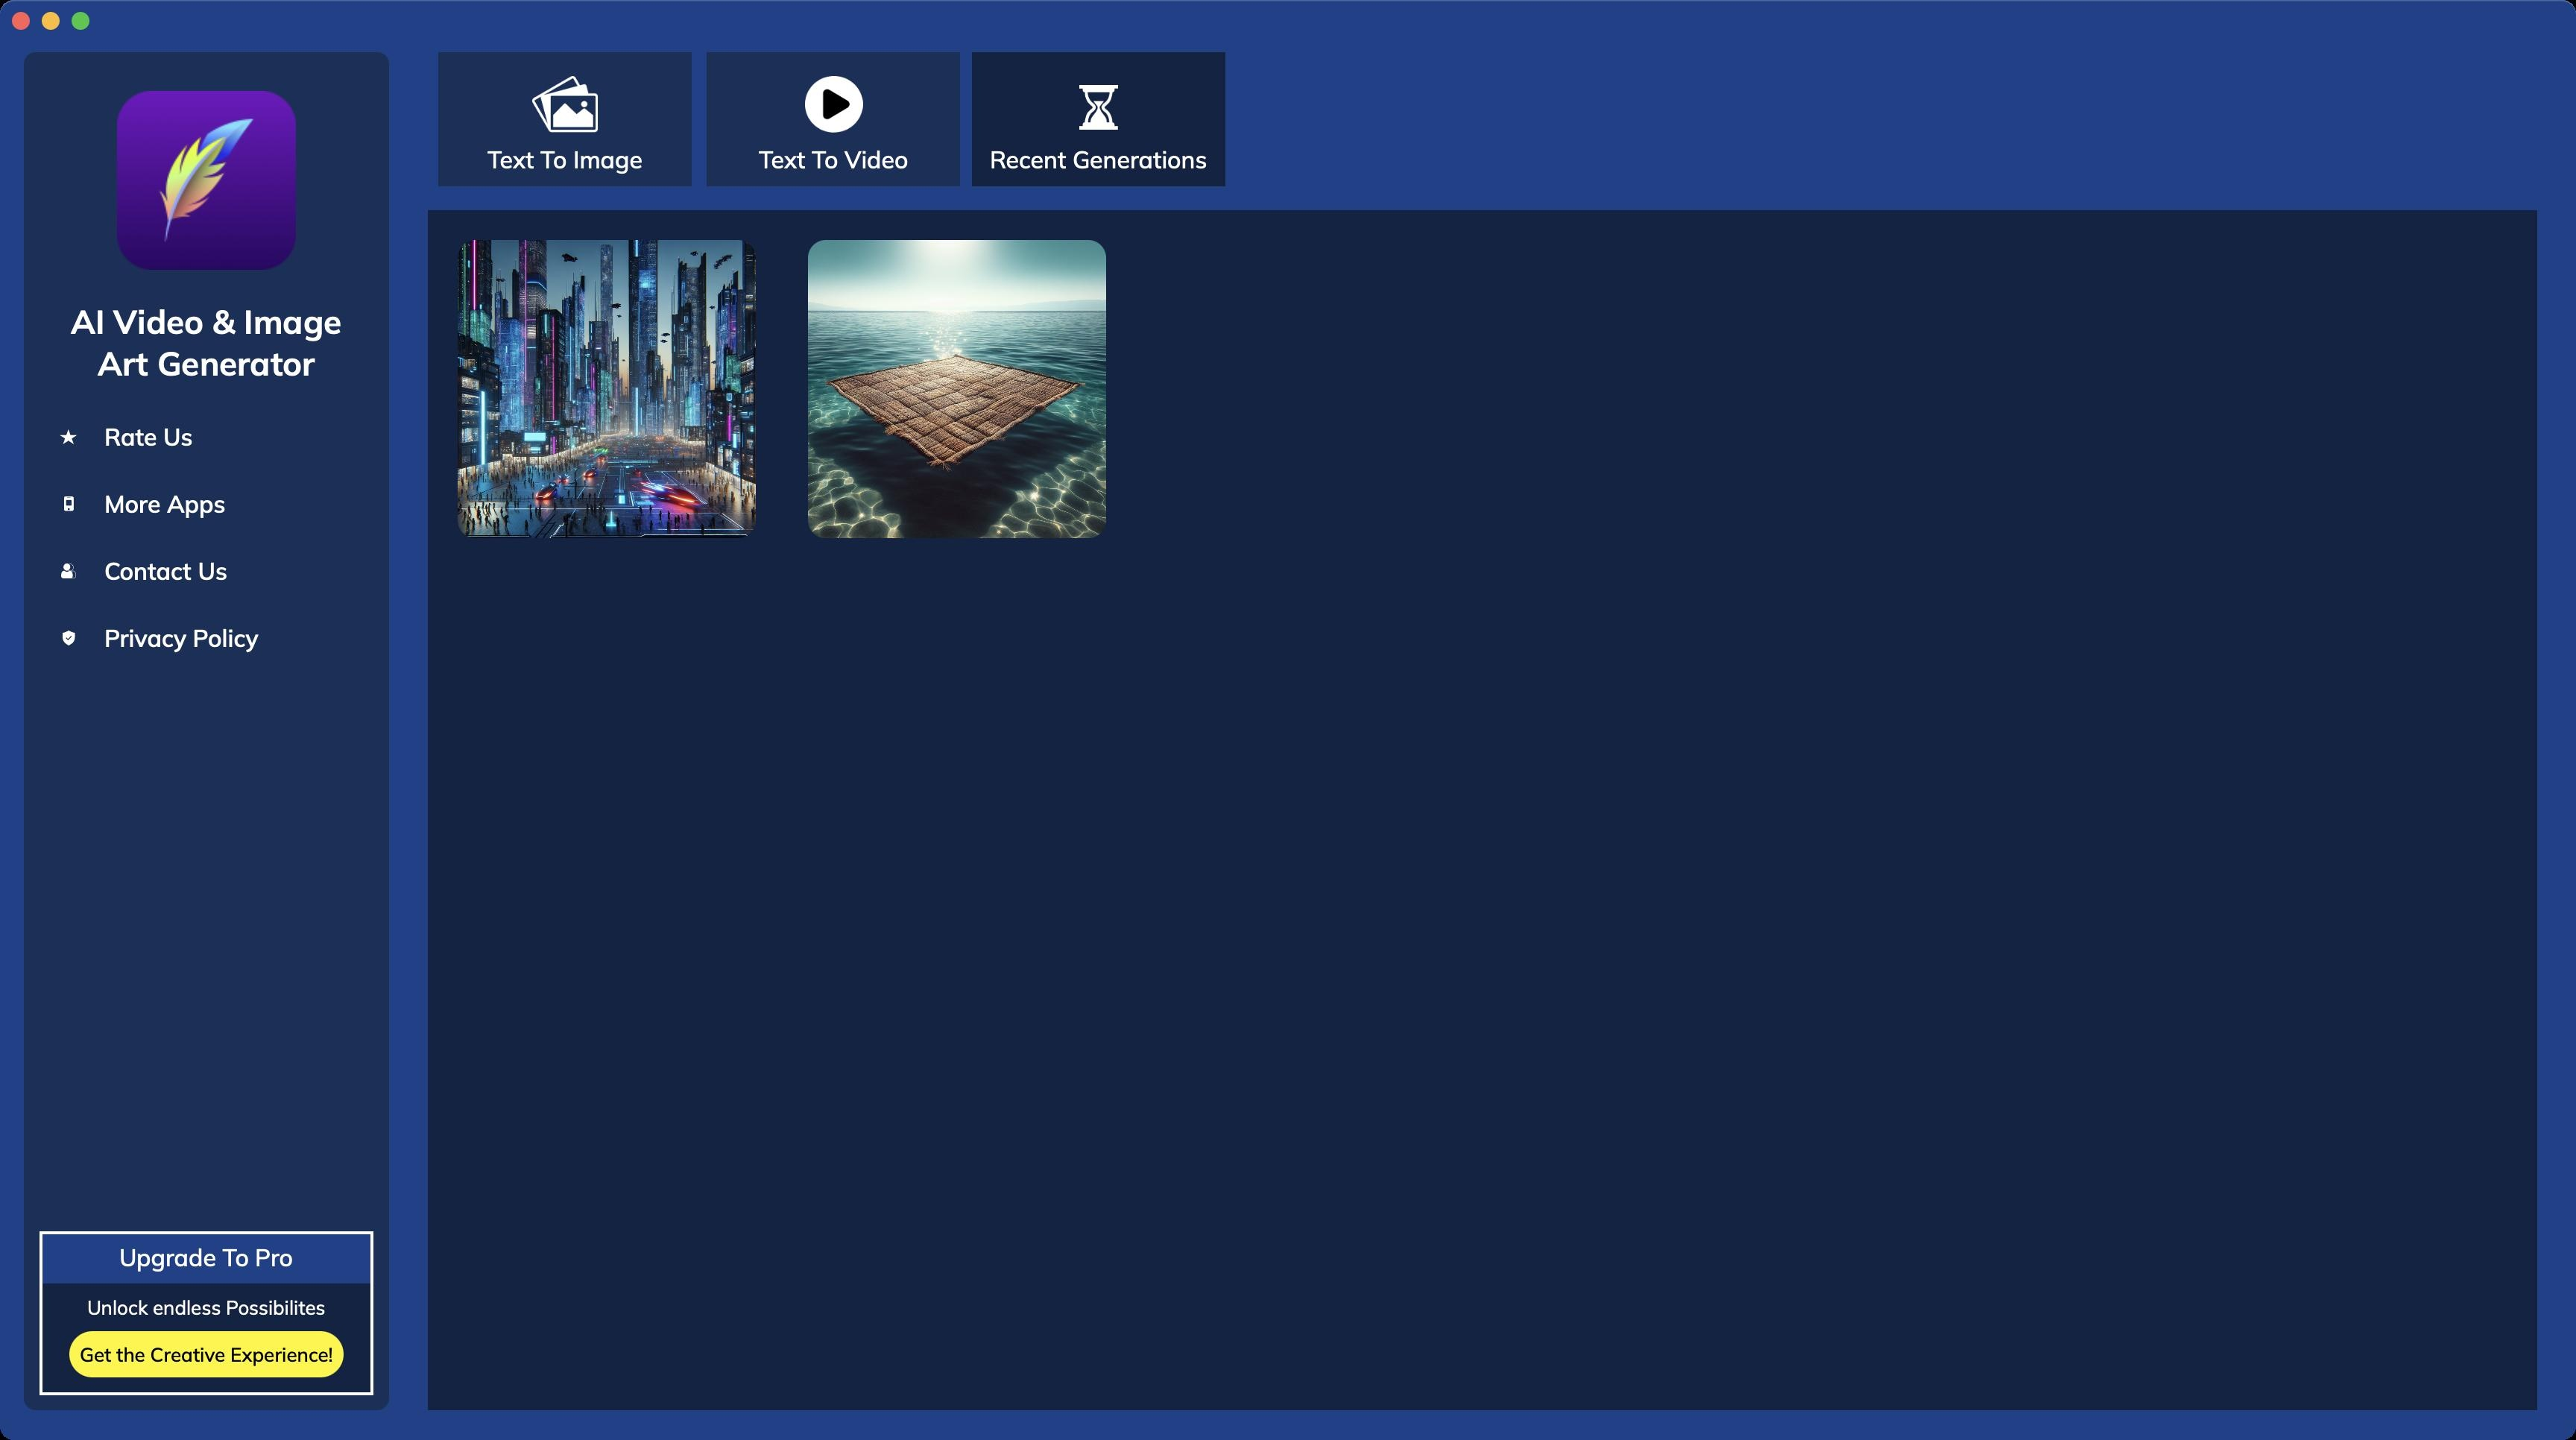
Accessibility tree:
{"name": "", "role": "AXWindow", "description": null, "role_description": "standard window", "value": null, "position": "0.00;45.00", "size": "1728;966", "children": [{"name": null, "role": "AXImage", "description": "icon", "role_description": "image", "value": null, "position": "78.50;61.00", "size": "120;120", "children": []}, {"name": null, "role": "AXStaticText", "description": null, "role_description": "text", "value": "AI Video & Image\nArt Generator", "position": "43.50;202.00", "size": "190;56", "children": []}, {"name": null, "role": "AXStaticText", "description": null, "role_description": "text", "value": "Upgrade To Pro", "position": "78.00;833.50", "size": "121;20", "children": []}, {"name": null, "role": "AXStaticText", "description": null, "role_description": "text", "value": "Unlock endless Possibilites", "position": "56.50;869.00", "size": "164;16", "children": []}, {"name": "Get_the_Creative_Experience!", "role": "AXButton", "description": null, "role_description": "button", "value": null, "position": "46.50;893.00", "size": "184;31", "children": []}, {"name": null, "role": "AXScrollArea", "description": null, "role_description": "scroll area", "value": null, "position": "26.00;278.00", "size": "225;540", "children": [{"name": null, "role": "AXList", "description": null, "role_description": "collection", "value": null, "position": "26.00;278.00", "size": "225;540", "children": [{"name": null, "role": "AXList", "description": null, "role_description": "section", "value": null, "position": "26.00;278.00", "size": "225;165", "children": [{"name": null, "role": "AXGroup", "description": null, "role_description": "group", "value": null, "position": "26.00;278.00", "size": "225;30", "children": [{"name": null, "role": "AXImage", "description": "rateUS", "role_description": "image", "value": null, "position": "36.00;288.00", "size": "20;10", "children": []}, {"name": null, "role": "AXStaticText", "description": null, "role_description": "text", "value": "Rate Us", "position": "68.00;283.00", "size": "175;20", "children": []}]}, {"name": null, "role": "AXGroup", "description": null, "role_description": "group", "value": null, "position": "26.00;323.00", "size": "225;30", "children": [{"name": null, "role": "AXImage", "description": "moreApps", "role_description": "image", "value": null, "position": "36.00;333.00", "size": "20;10", "children": []}, {"name": null, "role": "AXStaticText", "description": null, "role_description": "text", "value": "More Apps", "position": "68.00;328.00", "size": "175;20", "children": []}]}, {"name": null, "role": "AXGroup", "description": null, "role_description": "group", "value": null, "position": "26.00;368.00", "size": "225;30", "children": [{"name": null, "role": "AXImage", "description": "ContactUS", "role_description": "image", "value": null, "position": "36.00;378.00", "size": "20;10", "children": []}, {"name": null, "role": "AXStaticText", "description": null, "role_description": "text", "value": "Contact Us", "position": "68.00;373.00", "size": "175;20", "children": []}]}, {"name": null, "role": "AXGroup", "description": null, "role_description": "group", "value": null, "position": "26.00;413.00", "size": "225;30", "children": [{"name": null, "role": "AXImage", "description": "privacy", "role_description": "image", "value": null, "position": "36.00;423.00", "size": "20;10", "children": []}, {"name": null, "role": "AXStaticText", "description": null, "role_description": "text", "value": "Privacy Policy", "position": "68.00;418.00", "size": "175;20", "children": []}]}]}]}]}, {"name": null, "role": "AXStaticText", "description": null, "role_description": "text", "value": "Text To Image", "position": "325.00;97.00", "size": "108;20", "children": []}, {"name": null, "role": "AXImage", "description": "ImageBtn", "role_description": "image", "value": null, "position": "352.00;51.00", "size": "54;38", "children": []}, {"name": null, "role": "AXStaticText", "description": null, "role_description": "text", "value": "Text To Video", "position": "507.00;97.00", "size": "104;20", "children": []}, {"name": null, "role": "AXImage", "description": "PlayBtn", "role_description": "image", "value": null, "position": "532.00;51.00", "size": "54;38", "children": []}, {"name": null, "role": "AXStaticText", "description": null, "role_description": "text", "value": "Popular Prompts", "position": "292.00;141.00", "size": "129;20", "children": []}, {"name": null, "role": "AXScrollArea", "description": null, "role_description": "scroll area", "value": null, "position": "294.00;171.00", "size": "1401;80", "children": [{"name": null, "role": "AXList", "description": null, "role_description": "collection", "value": null, "position": "294.00;171.00", "size": "2290;65", "children": [{"name": null, "role": "AXList", "description": null, "role_description": "section", "value": null, "position": "294.00;163.50", "size": "2290;80", "children": [{"name": null, "role": "AXGroup", "description": null, "role_description": "group", "value": null, "position": "294.00;163.50", "size": "220;80", "children": [{"name": null, "role": "AXStaticText", "description": null, "role_description": "text", "value": "Fantasy Landscape Animation", "position": "302.00;195.50", "size": "204;16", "children": []}]}, {"name": null, "role": "AXGroup", "description": null, "role_description": "group", "value": null, "position": "524.00;163.50", "size": "220;80", "children": [{"name": null, "role": "AXStaticText", "description": null, "role_description": "text", "value": "Space Exploration Adventure", "position": "532.00;195.50", "size": "204;16", "children": []}]}, {"name": null, "role": "AXGroup", "description": null, "role_description": "group", "value": null, "position": "754.00;163.50", "size": "220;80", "children": [{"name": null, "role": "AXStaticText", "description": null, "role_description": "text", "value": "Underwater World", "position": "762.00;195.50", "size": "204;16", "children": []}]}, {"name": null, "role": "AXGroup", "description": null, "role_description": "group", "value": null, "position": "984.00;163.50", "size": "220;80", "children": [{"name": null, "role": "AXStaticText", "description": null, "role_description": "text", "value": "Cyberpunk Cityscape", "position": "992.00;195.50", "size": "204;16", "children": []}]}, {"name": null, "role": "AXGroup", "description": null, "role_description": "group", "value": null, "position": "1214.00;163.50", "size": "220;80", "children": [{"name": null, "role": "AXStaticText", "description": null, "role_description": "text", "value": "Historical Journey", "position": "1222.00;195.50", "size": "204;16", "children": []}]}, {"name": null, "role": "AXGroup", "description": null, "role_description": "group", "value": null, "position": "1444.00;163.50", "size": "220;80", "children": [{"name": null, "role": "AXStaticText", "description": null, "role_description": "text", "value": "Nature Documentary", "position": "1452.00;195.50", "size": "204;16", "children": []}]}, {"name": null, "role": "AXGroup", "description": null, "role_description": "group", "value": null, "position": "1674.00;163.50", "size": "220;80", "children": [{"name": null, "role": "AXStaticText", "description": null, "role_description": "text", "value": "Sci-Fi Battle Scene", "position": "1682.00;195.50", "size": "204;16", "children": []}]}, {"name": null, "role": "AXGroup", "description": null, "role_description": "group", "value": null, "position": "1904.00;163.50", "size": "220;80", "children": [{"name": null, "role": "No role", "description": "", "role_description": "", "value": null, "position": "", "size": "", "children": []}]}, {"name": null, "role": "AXGroup", "description": null, "role_description": "group", "value": null, "position": "2134.00;163.50", "size": "220;80", "children": [{"name": null, "role": "No role", "description": "", "role_description": "", "value": null, "position": "", "size": "", "children": []}]}, {"name": null, "role": "AXGroup", "description": null, "role_description": "group", "value": null, "position": "2364.00;163.50", "size": "220;80", "children": [{"name": null, "role": "No role", "description": "", "role_description": "", "value": null, "position": "", "size": "", "children": []}]}]}]}, {"name": null, "role": "AXScrollBar", "description": null, "role_description": "scroll bar", "value": 0.0, "position": "294.00;236.00", "size": "1401;15", "children": [{"name": null, "role": "AXValueIndicator", "description": null, "role_description": "value indicator", "value": 0.0, "position": "296.00;236.00", "size": "854;15", "children": []}, {"name": null, "role": "AXButton", "description": null, "role_description": "increment arrow button", "value": null, "position": "294.00;236.00", "size": "0;0", "children": []}, {"name": null, "role": "AXButton", "description": null, "role_description": "decrement arrow button", "value": null, "position": "294.00;236.00", "size": "0;0", "children": []}, {"name": null, "role": "AXButton", "description": null, "role_description": "increment page button", "value": null, "position": "1151.00;236.00", "size": "544;15", "children": []}, {"name": null, "role": "AXButton", "description": null, "role_description": "decrement page button", "value": null, "position": "294.00;236.00", "size": "2;15", "children": []}]}]}, {"name": null, "role": "AXStaticText", "description": null, "role_description": "text", "value": "Enter Video Prompt", "position": "292.00;269.00", "size": "150;20", "children": []}, {"name": null, "role": "AXScrollArea", "description": null, "role_description": "scroll area", "value": null, "position": "304.00;309.00", "size": "1058;482", "children": [{"name": null, "role": "AXTextArea", "description": null, "role_description": "text entry area", "value": "seaside\n", "position": "304.00;309.00", "size": "1043;482", "children": []}, {"name": null, "role": "AXScrollBar", "description": null, "role_description": "scroll bar", "value": 0.0, "position": "1347.00;309.00", "size": "15;482", "children": []}]}, {"name": null, "role": "AXStaticText", "description": null, "role_description": "text", "value": "Orientation", "position": "292.00;809.00", "size": "88;20", "children": []}, {"name": "Generate", "role": "AXButton", "description": null, "role_description": "button", "value": null, "position": "675.50;886.00", "size": "300;50", "children": []}, {"name": null, "role": "AXScrollArea", "description": null, "role_description": "scroll area", "value": null, "position": "1382.00;299.00", "size": "320;641", "children": [{"name": null, "role": "AXList", "description": null, "role_description": "collection", "value": null, "position": "1382.00;299.00", "size": "320;641", "children": [{"name": null, "role": "AXList", "description": null, "role_description": "section", "value": null, "position": "1382.00;299.00", "size": "146;456", "children": [{"name": null, "role": "AXGroup", "description": null, "role_description": "group", "value": null, "position": "1382.00;299.00", "size": "146;146", "children": [{"name": null, "role": "AXImage", "description": "dark sushi mix vid", "role_description": "image", "value": null, "position": "1382.00;299.00", "size": "146;146", "children": []}]}, {"name": null, "role": "AXGroup", "description": null, "role_description": "group", "value": null, "position": "1556.50;299.00", "size": "146;146", "children": [{"name": null, "role": "AXImage", "description": "epicrealismnaturalsi vid", "role_description": "image", "value": null, "position": "1556.50;299.00", "size": "146;146", "children": []}]}, {"name": null, "role": "AXGroup", "description": null, "role_description": "group", "value": null, "position": "1382.00;454.50", "size": "146;146", "children": [{"name": null, "role": "AXImage", "description": "zeroscope", "role_description": "image", "value": null, "position": "1382.00;454.50", "size": "146;146", "children": []}]}, {"name": null, "role": "AXGroup", "description": null, "role_description": "group", "value": null, "position": "1556.50;454.50", "size": "146;146", "children": [{"name": null, "role": "AXImage", "description": "hellonijicute25d vid", "role_description": "image", "value": null, "position": "1556.50;454.50", "size": "146;146", "children": []}]}, {"name": null, "role": "AXGroup", "description": null, "role_description": "group", "value": null, "position": "1382.00;610.00", "size": "146;146", "children": [{"name": null, "role": "AXImage", "description": "svd", "role_description": "image", "value": null, "position": "1382.00;610.00", "size": "146;146", "children": []}]}]}]}]}, {"name": null, "role": "AXStaticText", "description": null, "role_description": "text", "value": "Select a Style", "position": "1380.00;269.00", "size": "107;20", "children": []}, {"name": null, "role": "AXStaticText", "description": null, "role_description": "text", "value": "Recent Generations", "position": "662.00;97.00", "size": "150;20", "children": []}, {"name": null, "role": "AXImage", "description": "history", "role_description": "image", "value": null, "position": "722.00;57.00", "size": "30;30", "children": []}, {"name": null, "role": "AXScrollArea", "description": null, "role_description": "scroll area", "value": null, "position": "307.00;161.00", "size": "1375;765", "children": [{"name": null, "role": "AXList", "description": null, "role_description": "collection", "value": null, "position": "307.00;161.00", "size": "1375;765", "children": [{"name": null, "role": "AXList", "description": null, "role_description": "section", "value": null, "position": "307.00;161.00", "size": "435;200", "children": [{"name": null, "role": "AXGroup", "description": null, "role_description": "group", "value": null, "position": "307.00;161.00", "size": "200;200", "children": [{"name": null, "role": "AXImage", "description": "", "role_description": "image", "value": null, "position": "307.00;161.00", "size": "200;200", "children": []}]}, {"name": null, "role": "AXGroup", "description": null, "role_description": "group", "value": null, "position": "542.00;161.00", "size": "200;200", "children": [{"name": null, "role": "AXImage", "description": "", "role_description": "image", "value": null, "position": "542.00;161.00", "size": "200;200", "children": []}]}]}]}]}, {"name": null, "role": "AXButton", "description": null, "role_description": "close button", "value": null, "position": "7.00;6.00", "size": "14;16", "children": []}, {"name": null, "role": "AXButton", "description": null, "role_description": "full screen button", "value": null, "position": "47.00;6.00", "size": "14;16", "children": [{"name": null, "role": "AXGroup", "description": null, "role_description": "group", "value": null, "position": "47.00;6.00", "size": "14;16", "children": [{"name": null, "role": "AXGroup", "description": null, "role_description": "group", "value": null, "position": "47.00;6.00", "size": "14;16", "children": []}]}]}, {"name": null, "role": "AXButton", "description": null, "role_description": "minimize button", "value": null, "position": "27.00;6.00", "size": "14;16", "children": []}, {"name": null, "role": "AXStaticText", "description": null, "role_description": "text", "value": "", "position": "859.00;5.00", "size": "10;16", "children": []}]}